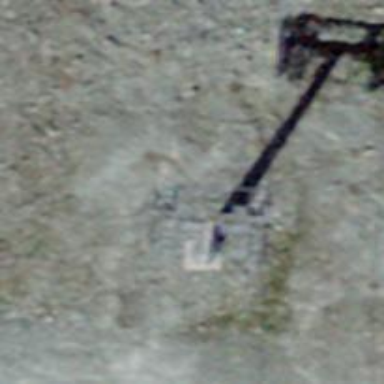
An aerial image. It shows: Pylon for aerialway.